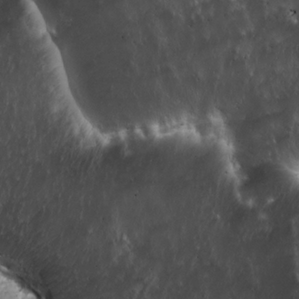
Label: non_frost